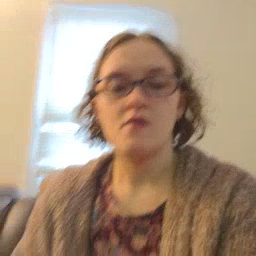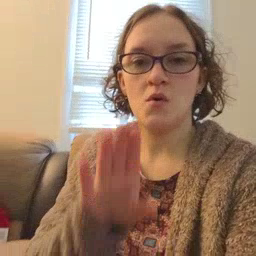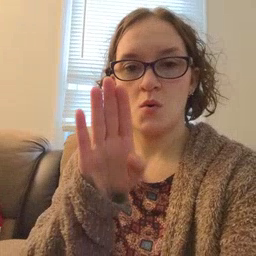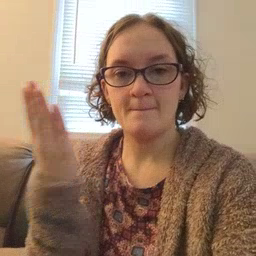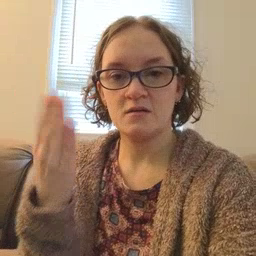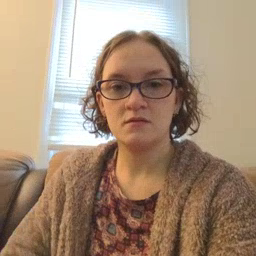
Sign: open